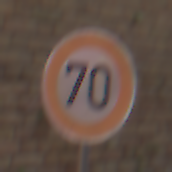
Verkehrszeichen: Geschwindigkeit70
Umgebung: Outdoor, Urban
Tageszeit: MorningAfternoon
Wetter: Clear
Licht: Natural
Jahreszeit: NotSpecified
Kontrast: MediumContrast